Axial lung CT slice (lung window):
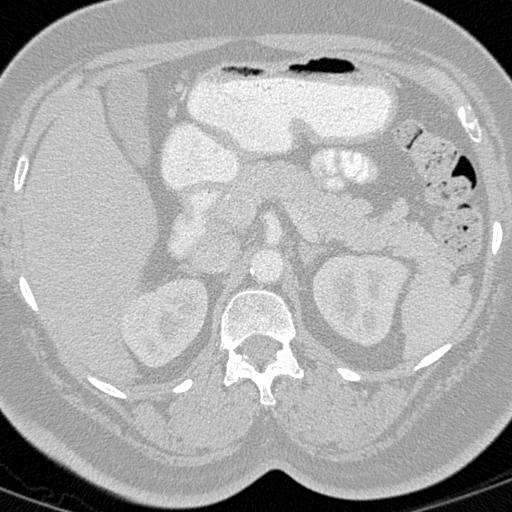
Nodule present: no